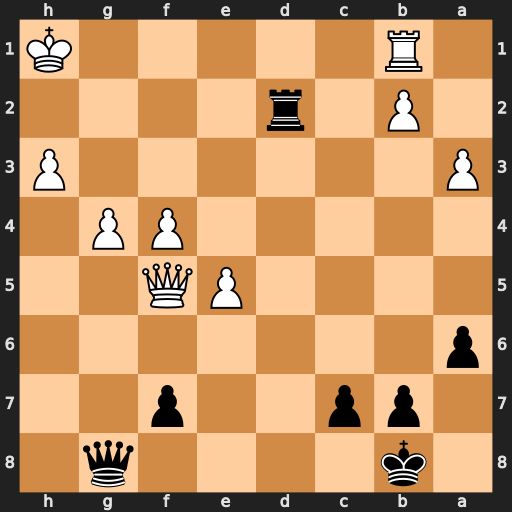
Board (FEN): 1k4q1/1pp2p2/p7/4PQ2/5PP1/P6P/1P1r4/1R5K
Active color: b
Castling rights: -
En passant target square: -
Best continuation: Qh8 g5 Qh4 Rd1 Rxd1+